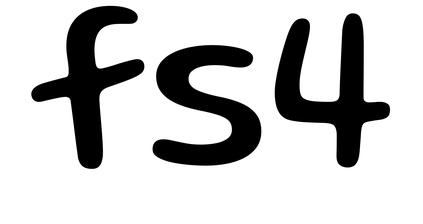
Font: Gluten_Regular